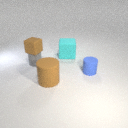
small gray rubber cylinder below small brown rubber cube